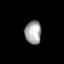
Tissue: skin
Cell type: Epithelial cells
Senescence score: 0.2503
Nuclear area (px): 377
Mean DAPI intensity: 163.09